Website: bh-photo
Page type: account-dashboard
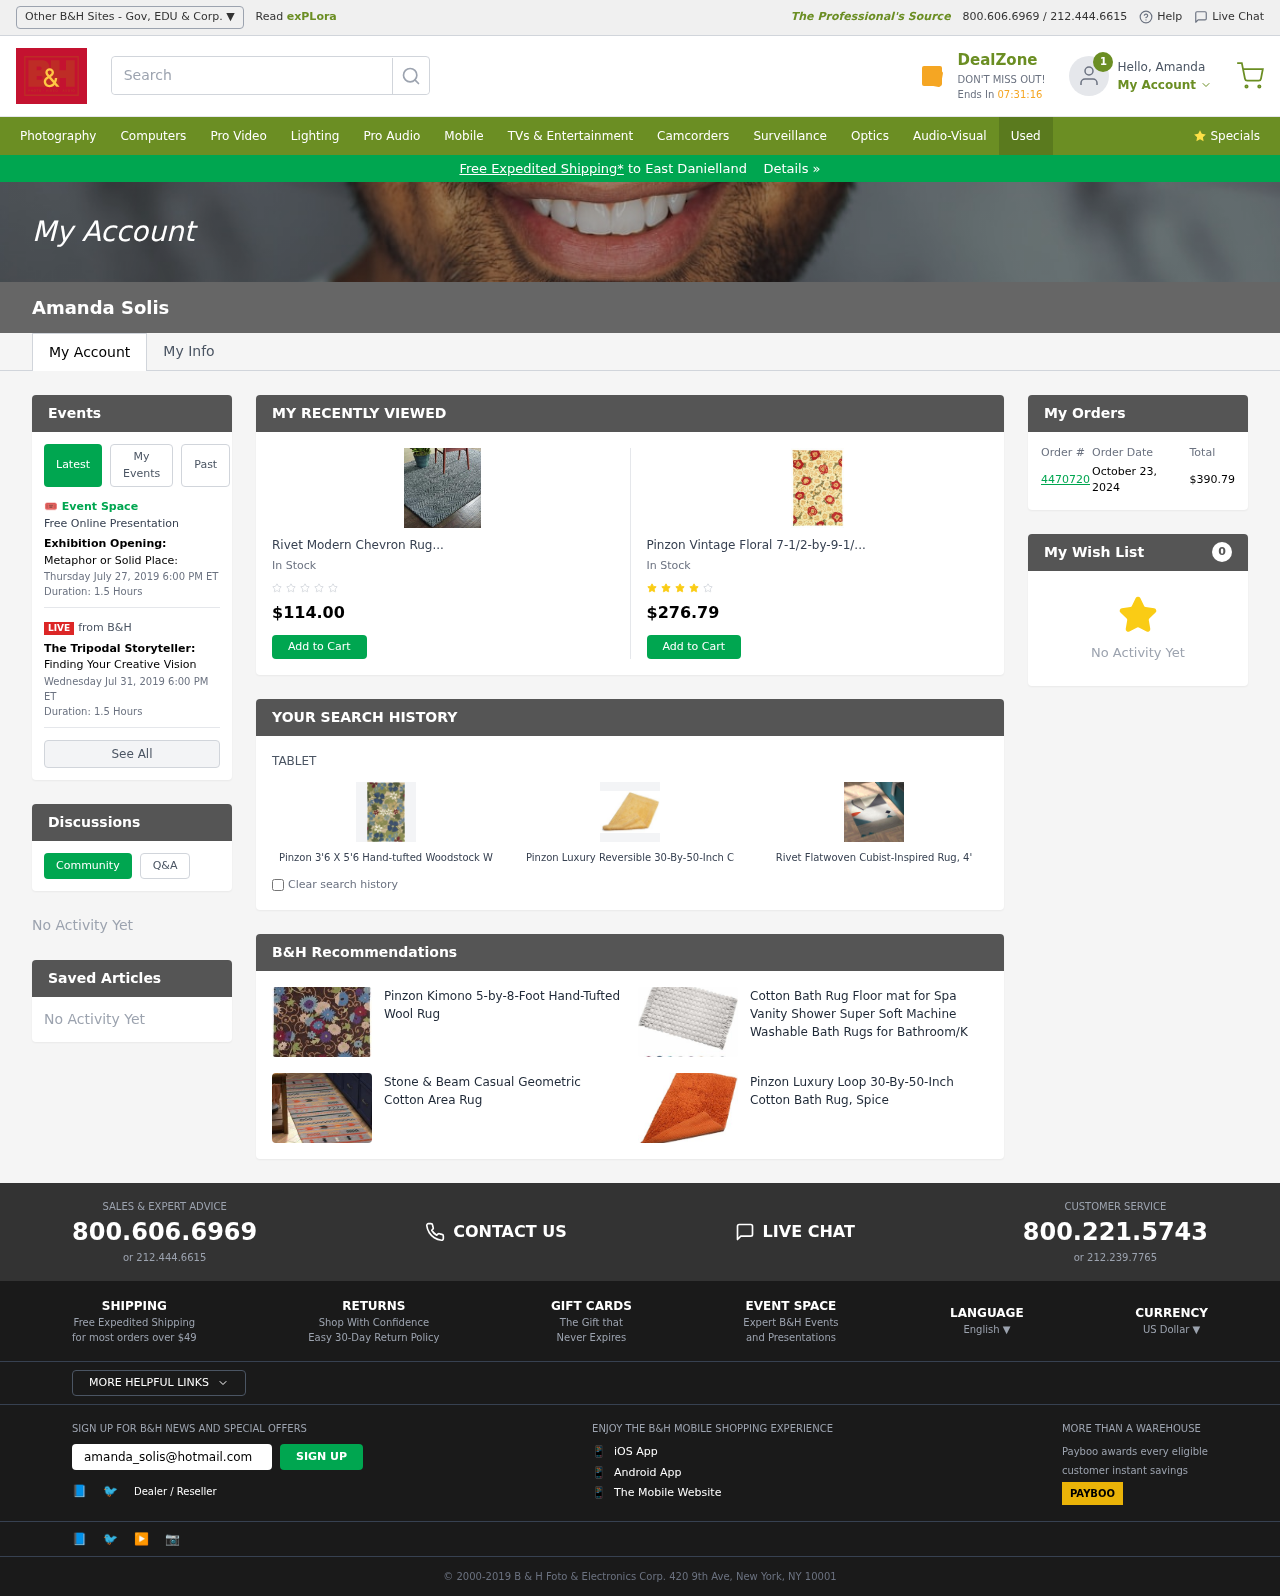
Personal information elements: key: PII_CITY
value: East Danielland
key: PII_EMAIL
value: amanda_solis@hotmail.com
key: PII_FIRSTNAME
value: Amanda
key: PII_FULLNAME
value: Amanda Solis
Product elements: key: PRODUCT1_NAME
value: Rivet Modern Chevron Rug
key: PRODUCT1_PRICE
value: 114
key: PRODUCT2_NAME
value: Pinzon Vintage Floral 7-1/2-by-9-1/2-Foot Hand-Hooked Wool Rug, Gold
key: PRODUCT2_PRICE
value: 276.79
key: PRODUCT3_NAME
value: Pinzon 3'6 X 5'6 Hand-tufted Woodstock Wool Rug
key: PRODUCT4_NAME
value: Pinzon Luxury Reversible 30-By-50-Inch Cotton Bath Rug, Maize
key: PRODUCT5_NAME
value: Rivet Flatwoven Cubist-Inspired Rug, 4' x 6', Cream and Gray with Orange
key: PRODUCT6_NAME
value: Pinzon Kimono 5-by-8-Foot Hand-Tufted Wool Rug
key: PRODUCT7_NAME
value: Cotton Bath Rug Floor mat for Spa Vanity Shower Super Soft Machine Washable Bath Rugs for Bathroom/K
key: PRODUCT8_NAME
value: Stone & Beam Casual Geometric Cotton Area Rug
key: PRODUCT9_NAME
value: Pinzon Luxury Loop 30-By-50-Inch Cotton Bath Rug, Spice
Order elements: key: ORDER_ID
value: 4470720
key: ORDER_DATE
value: October 23, 2024
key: ORDER_TOTAL
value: $390.79
Other elements: key: WISHLIST_COUNT
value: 0